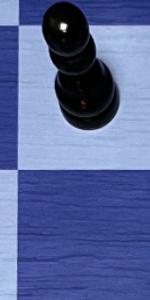
Label: Empty